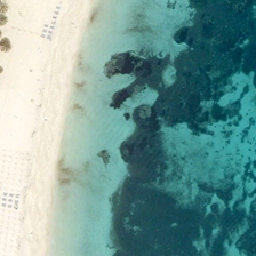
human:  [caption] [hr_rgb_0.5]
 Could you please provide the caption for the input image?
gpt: On the yellow sand where the crisp green and dark blue seas meet, cars line up.

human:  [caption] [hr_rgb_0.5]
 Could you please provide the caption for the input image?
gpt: On the yellow beach where the glittering green and dark blue seas meet, cars form long lines.

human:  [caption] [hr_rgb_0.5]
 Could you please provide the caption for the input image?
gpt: On the yellow beach where the shallow green and dark blue seas meet, cars are in a row.

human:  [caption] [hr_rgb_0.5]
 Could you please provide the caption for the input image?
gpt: On the yellow sand where green and dark blue sea water meet, cars line up.

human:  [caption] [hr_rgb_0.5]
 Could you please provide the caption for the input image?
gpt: On the yellow beach where the crisp green and dark blue seas meet, cars line up.